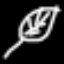
Label: leaf